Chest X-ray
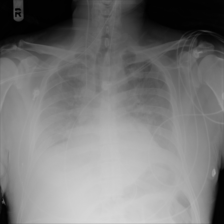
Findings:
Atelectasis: negative
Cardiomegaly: negative
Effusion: positive
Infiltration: negative
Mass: negative
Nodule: negative
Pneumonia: negative
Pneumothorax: negative
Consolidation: negative
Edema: positive
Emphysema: negative
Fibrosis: negative
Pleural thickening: negative
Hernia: negative